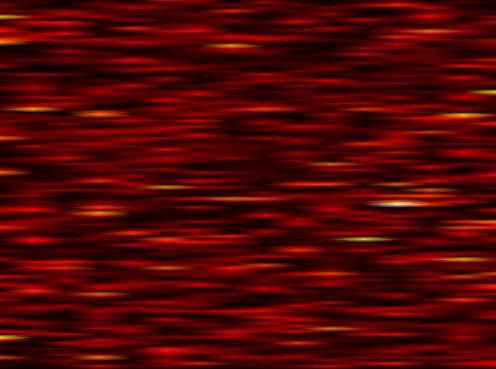
Label: FOFDM